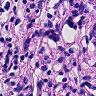
Metastatic tissue present: yes